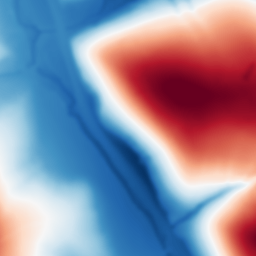
Category: multiscale
Decomposition family: dog_multiscale
Decomposition parameters: sigma_ratio: 2
n_scales: 6
base_sigma: 2
Upsampling method: bicubic
Upsampling parameters: scale: 8
Upsampling scale: 8